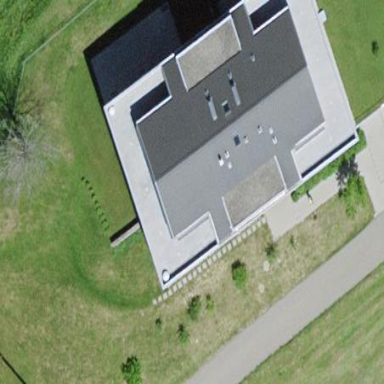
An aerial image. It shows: Simple and straightforward house.